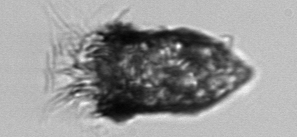
Label: Tintinnopsis